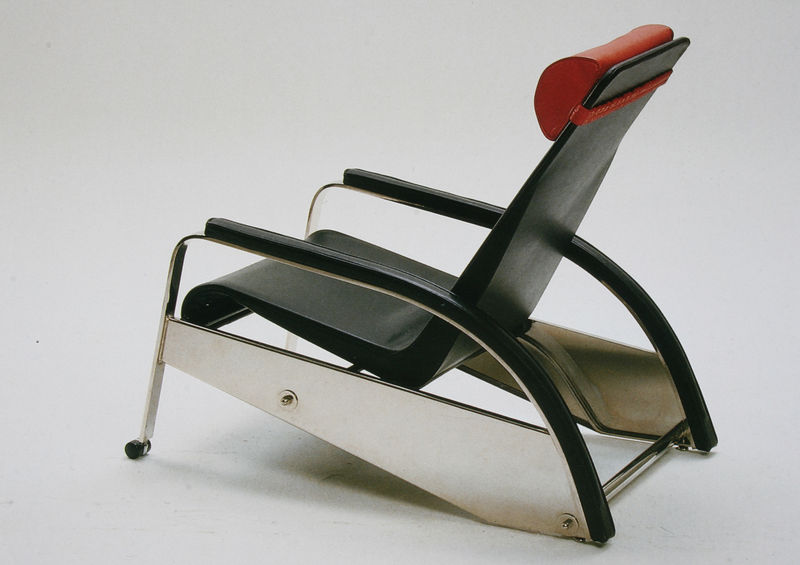
Titel: Stuhl, verstellbar
Künstler: Jean Prouvé
Schlagwörter: schatten, weiß, grau, holz, licht, schwarz, stuhl, rot, band, silber, rückenlehne, rund, beine, armlehne, modell, lehne, biegung, bogen, abstrakt, flächen, modern, kissen, polster, glänzend, metall, nieten, foto, fotografie, photographie, gestänge, stütze, entwurf, photo, rolle, armlehnen, farbfoto, leder, rollen, armlehnstuhl, sitzfläche, stahl, chrom, design, aufnahme, kopfkissen, verstrebung, weiß weiss, kopfstütze, mobil, gummizug, berschraubung, nackenkissen, verschraubung